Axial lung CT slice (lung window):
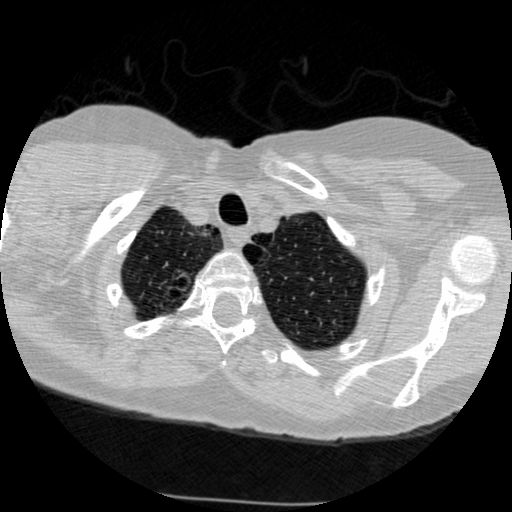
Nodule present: no